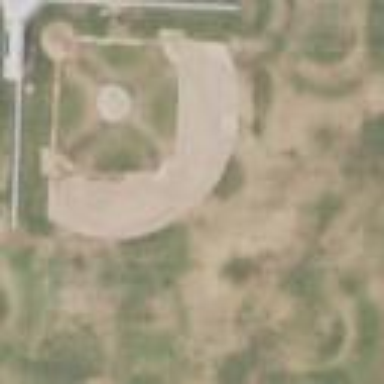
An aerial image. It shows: Baseball pitch for leisure land.